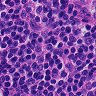
Metastatic tissue present: no